Question: I followed the steps in my answer to create a certificate. I will use this cert on my own computer. The command succeeded, but I see no personal certificate in cert manager (certmgr.msc). Answer - <URL>
Steps:
1. Launch Vs2010 Command Prompt: Start > All Programs > Visual Studio 2010 > Visual Studio Tools > Visual Studio Command Prompt (right click and Run as Administrator)
2. Create a self-signed (-r), private key exportable (-pe), saving to personal folder (-ss my) under local machine (Local Computer, sr localmachine), named (-n) "YangsoftCA",common name (-in) "Yangsoft.com" with private key file (-sv) as "YangsoftCA.pvk" and public key file "YangsoftCA.cer"
Command:
'''
C:\Windows\system32>makecert -r -pe -ss my -sr LocalMachine -n "CN=YangsoftCA" -sv "YangsoftCA.pvk" YangsoftCA.cer
'''
Above succeeded
Password was prompted to secure the private key file
This is what my cert manager looks like. There is nothing under personal certificates.
I was hoping that yangsoft would appear there.

How do I find out what happened and how do I see my cert ?
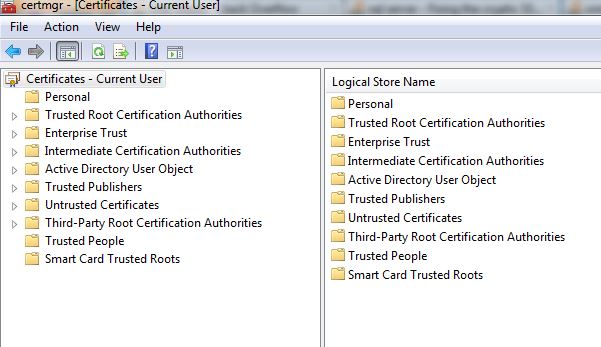
Answer: Go to 'mmc.exe'. Follow the steps:
- MMC > File > Add/remove snap-in > Certificates > You get three options:
1. My user account
2. Service account
3. Computer account
I don't know what it means, so I took My user account. It seems to be my lucky card in other problems.
Finish.
Then you will need to activate IIS server manager on your system:
-
Once done, it can be seen in 'mmc.exe'. In IIS server, under IIS list, click server certificates > create self signed certificate. Enter some stuff and you should be done.